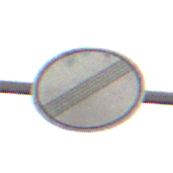
Verkehrszeichen: EndeSaemtlicherBegrenzungen
Umgebung: Outdoor, Nature
Tageszeit: MorningAfternoon
Wetter: Overcast
Licht: Natural
Jahreszeit: NotSpecified
Kontrast: LowContrast